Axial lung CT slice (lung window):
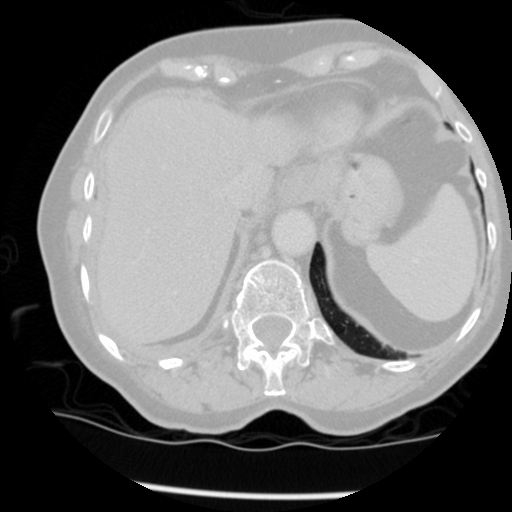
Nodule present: no